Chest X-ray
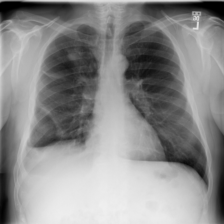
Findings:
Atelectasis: positive
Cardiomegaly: negative
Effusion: positive
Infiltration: negative
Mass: positive
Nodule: negative
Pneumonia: negative
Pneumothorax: negative
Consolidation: negative
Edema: negative
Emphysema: negative
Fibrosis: negative
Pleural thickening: negative
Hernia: negative